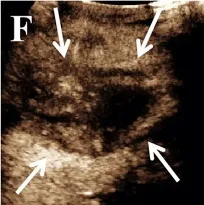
A 58-year-old man treated GIST metastases in the chest wall with MWA. (D-F) In February 2022, the tumor size was similar to before, CEUS showed partial enhanced area.
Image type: radiology (ultrasound)